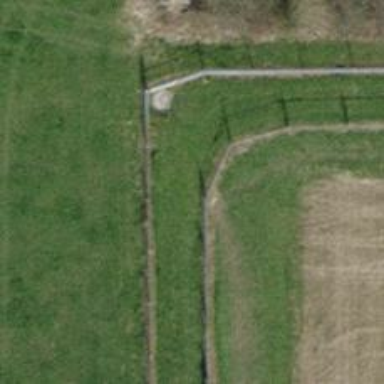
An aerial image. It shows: Metal fence as barrier.